Question: 1. Create chrome snippet like this: window.my_property = "my_property";
2. Open any site
3. Run the snippet

I want to my snippet run before other js scripts on the website. Is it possible? Thanks in advance.
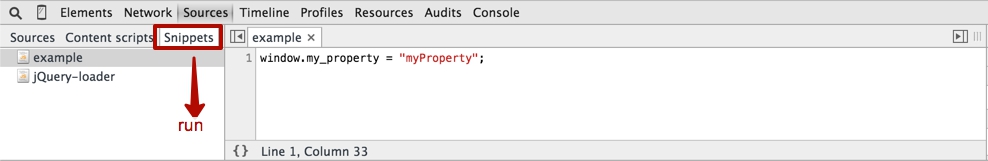
Answer: It's possible using Chrome Extensions.
You can write an extension (how to do that is beyond the scope of the answer - see some guides in the docs) that injects a <URL> with '"run_at": "document_start"' configuration and match patterns that fit the pages you want to inject it to.
Then, your code executes before the page is loaded - it basically consists only of the 'document' node at that point. If you need to manipulate nodes, you're out of luck - some scripts will probably execute before the node is in the tree. If you just want to execute something like the above (modify the 'window' object), you'll be able to do so.
Yet still, you'll need to make it a bit more complicated because of the <URL>.
---
You can do it more easily by using a userscript engine like <URL>. Again, you'll need something like
'''
// @run-at document-start
'''
How to write a userscript is, again, beyond the scope of this answer.